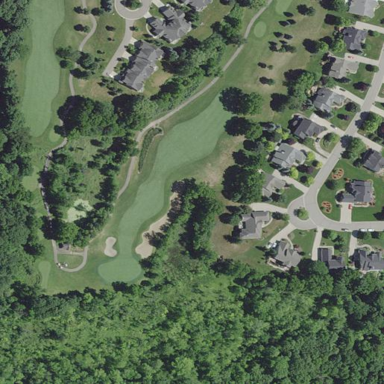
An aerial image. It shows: Grassy area designated as golf fairway.